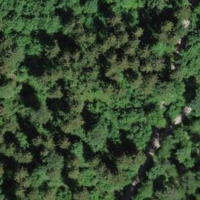
EUNIS habitat code: 44
Species observed at this site:
Meles meles